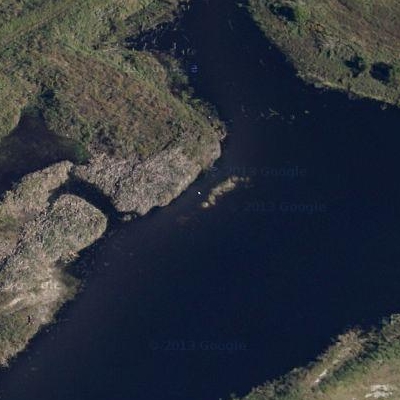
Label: dRiverLake